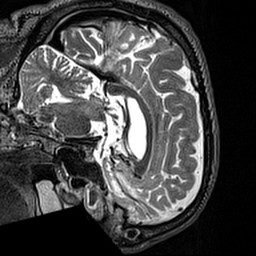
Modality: T2w
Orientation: sagittal
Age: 69
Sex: male
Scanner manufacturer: siemens
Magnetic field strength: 3 T
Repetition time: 3.2 s
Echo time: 0.567 s